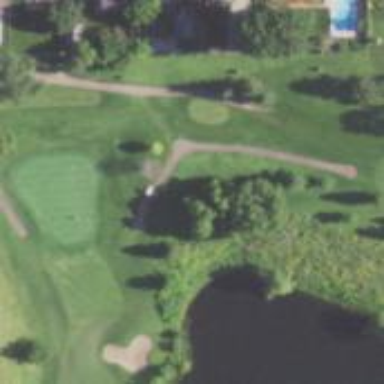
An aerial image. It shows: Path for golf carts.